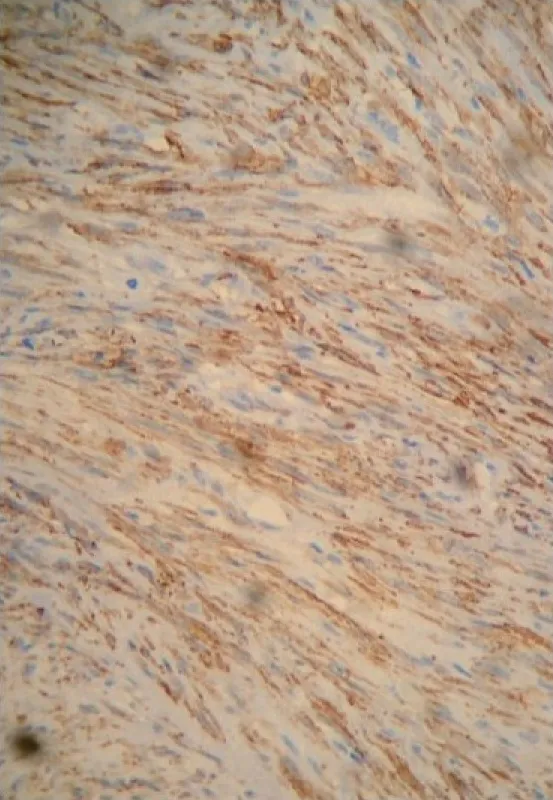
The tumor was positive for alpha-smooth muscle actin.
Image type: pathology (immunostaining)